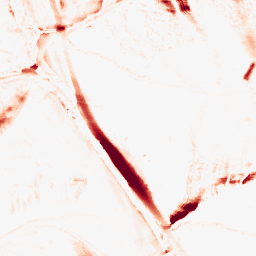
Category: morphological
Decomposition family: morphological_ellipse
Decomposition parameters: operation: opening
width: 10
height: 30
Upsampling method: bicubic_3x
Upsampling parameters: scale: 3
Upsampling scale: 3